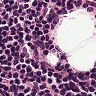
Metastatic tissue present: no